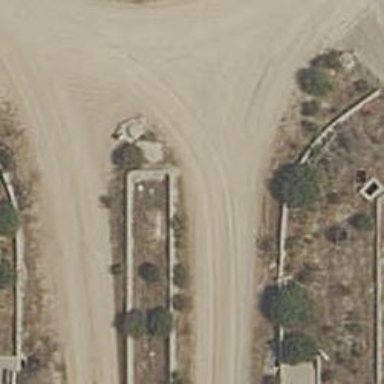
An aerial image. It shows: Road with "give way" sign.